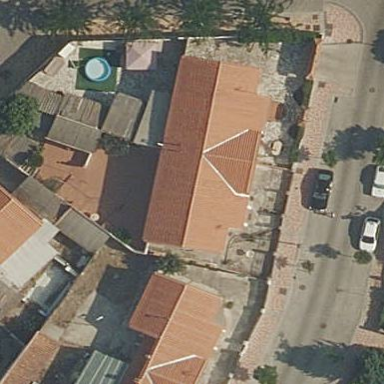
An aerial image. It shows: Residential building.